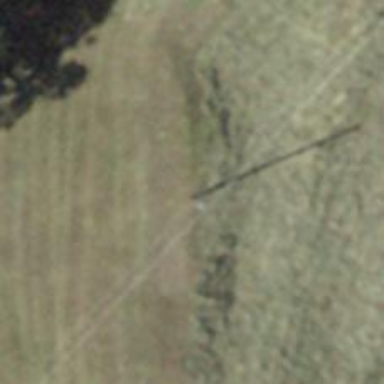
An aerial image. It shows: Minor power line.